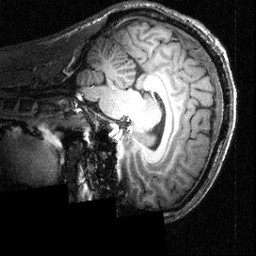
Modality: T1w
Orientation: sagittal
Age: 27
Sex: male
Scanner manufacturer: siemens
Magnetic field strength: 3.951 T
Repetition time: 1.5 s
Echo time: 0.00335 s